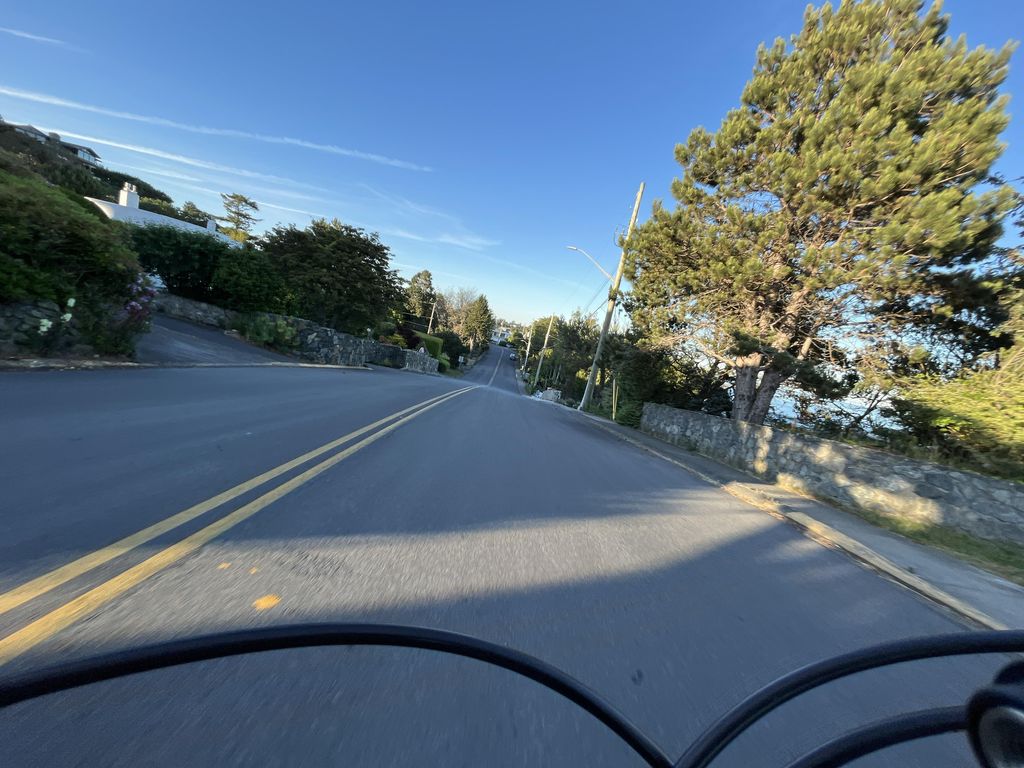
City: victoria